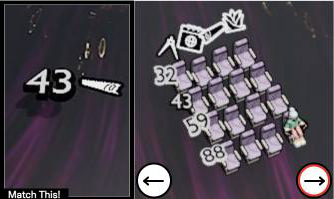
Task: seats
Answer: no